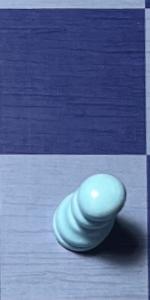
Label: Pawn_White